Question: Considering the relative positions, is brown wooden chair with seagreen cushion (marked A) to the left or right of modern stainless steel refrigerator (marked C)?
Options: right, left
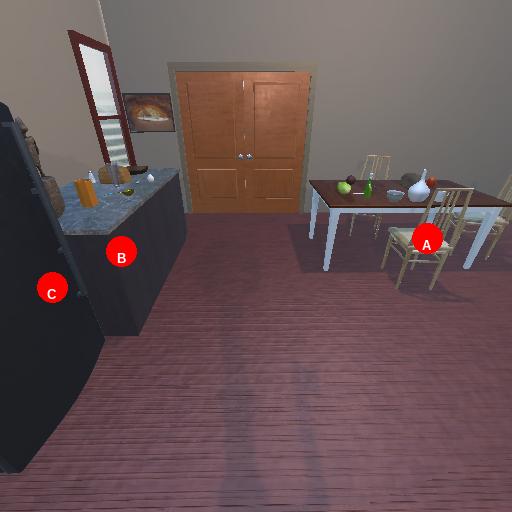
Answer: right